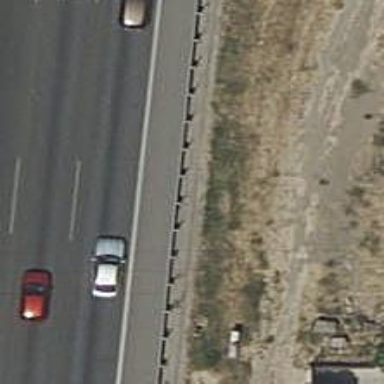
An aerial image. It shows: Guard rail as barrier.